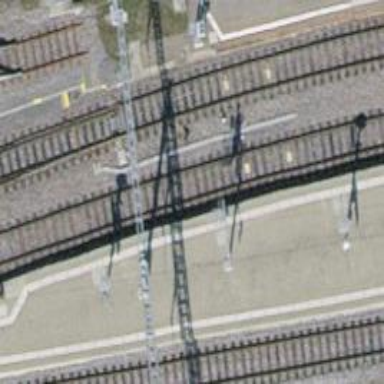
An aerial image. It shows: Railway signal.